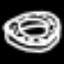
Label: donut